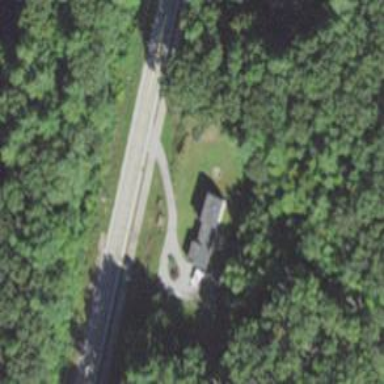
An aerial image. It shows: Residential driveway serving as service road.